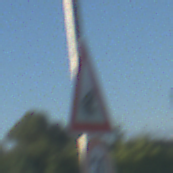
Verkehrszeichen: AmphibienwanderungLinks
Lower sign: Geschwindigkeit30
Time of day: MorningAfternoon
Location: Outdoor (Nature)
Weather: Clear
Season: NotSpecified
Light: Natural